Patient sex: F
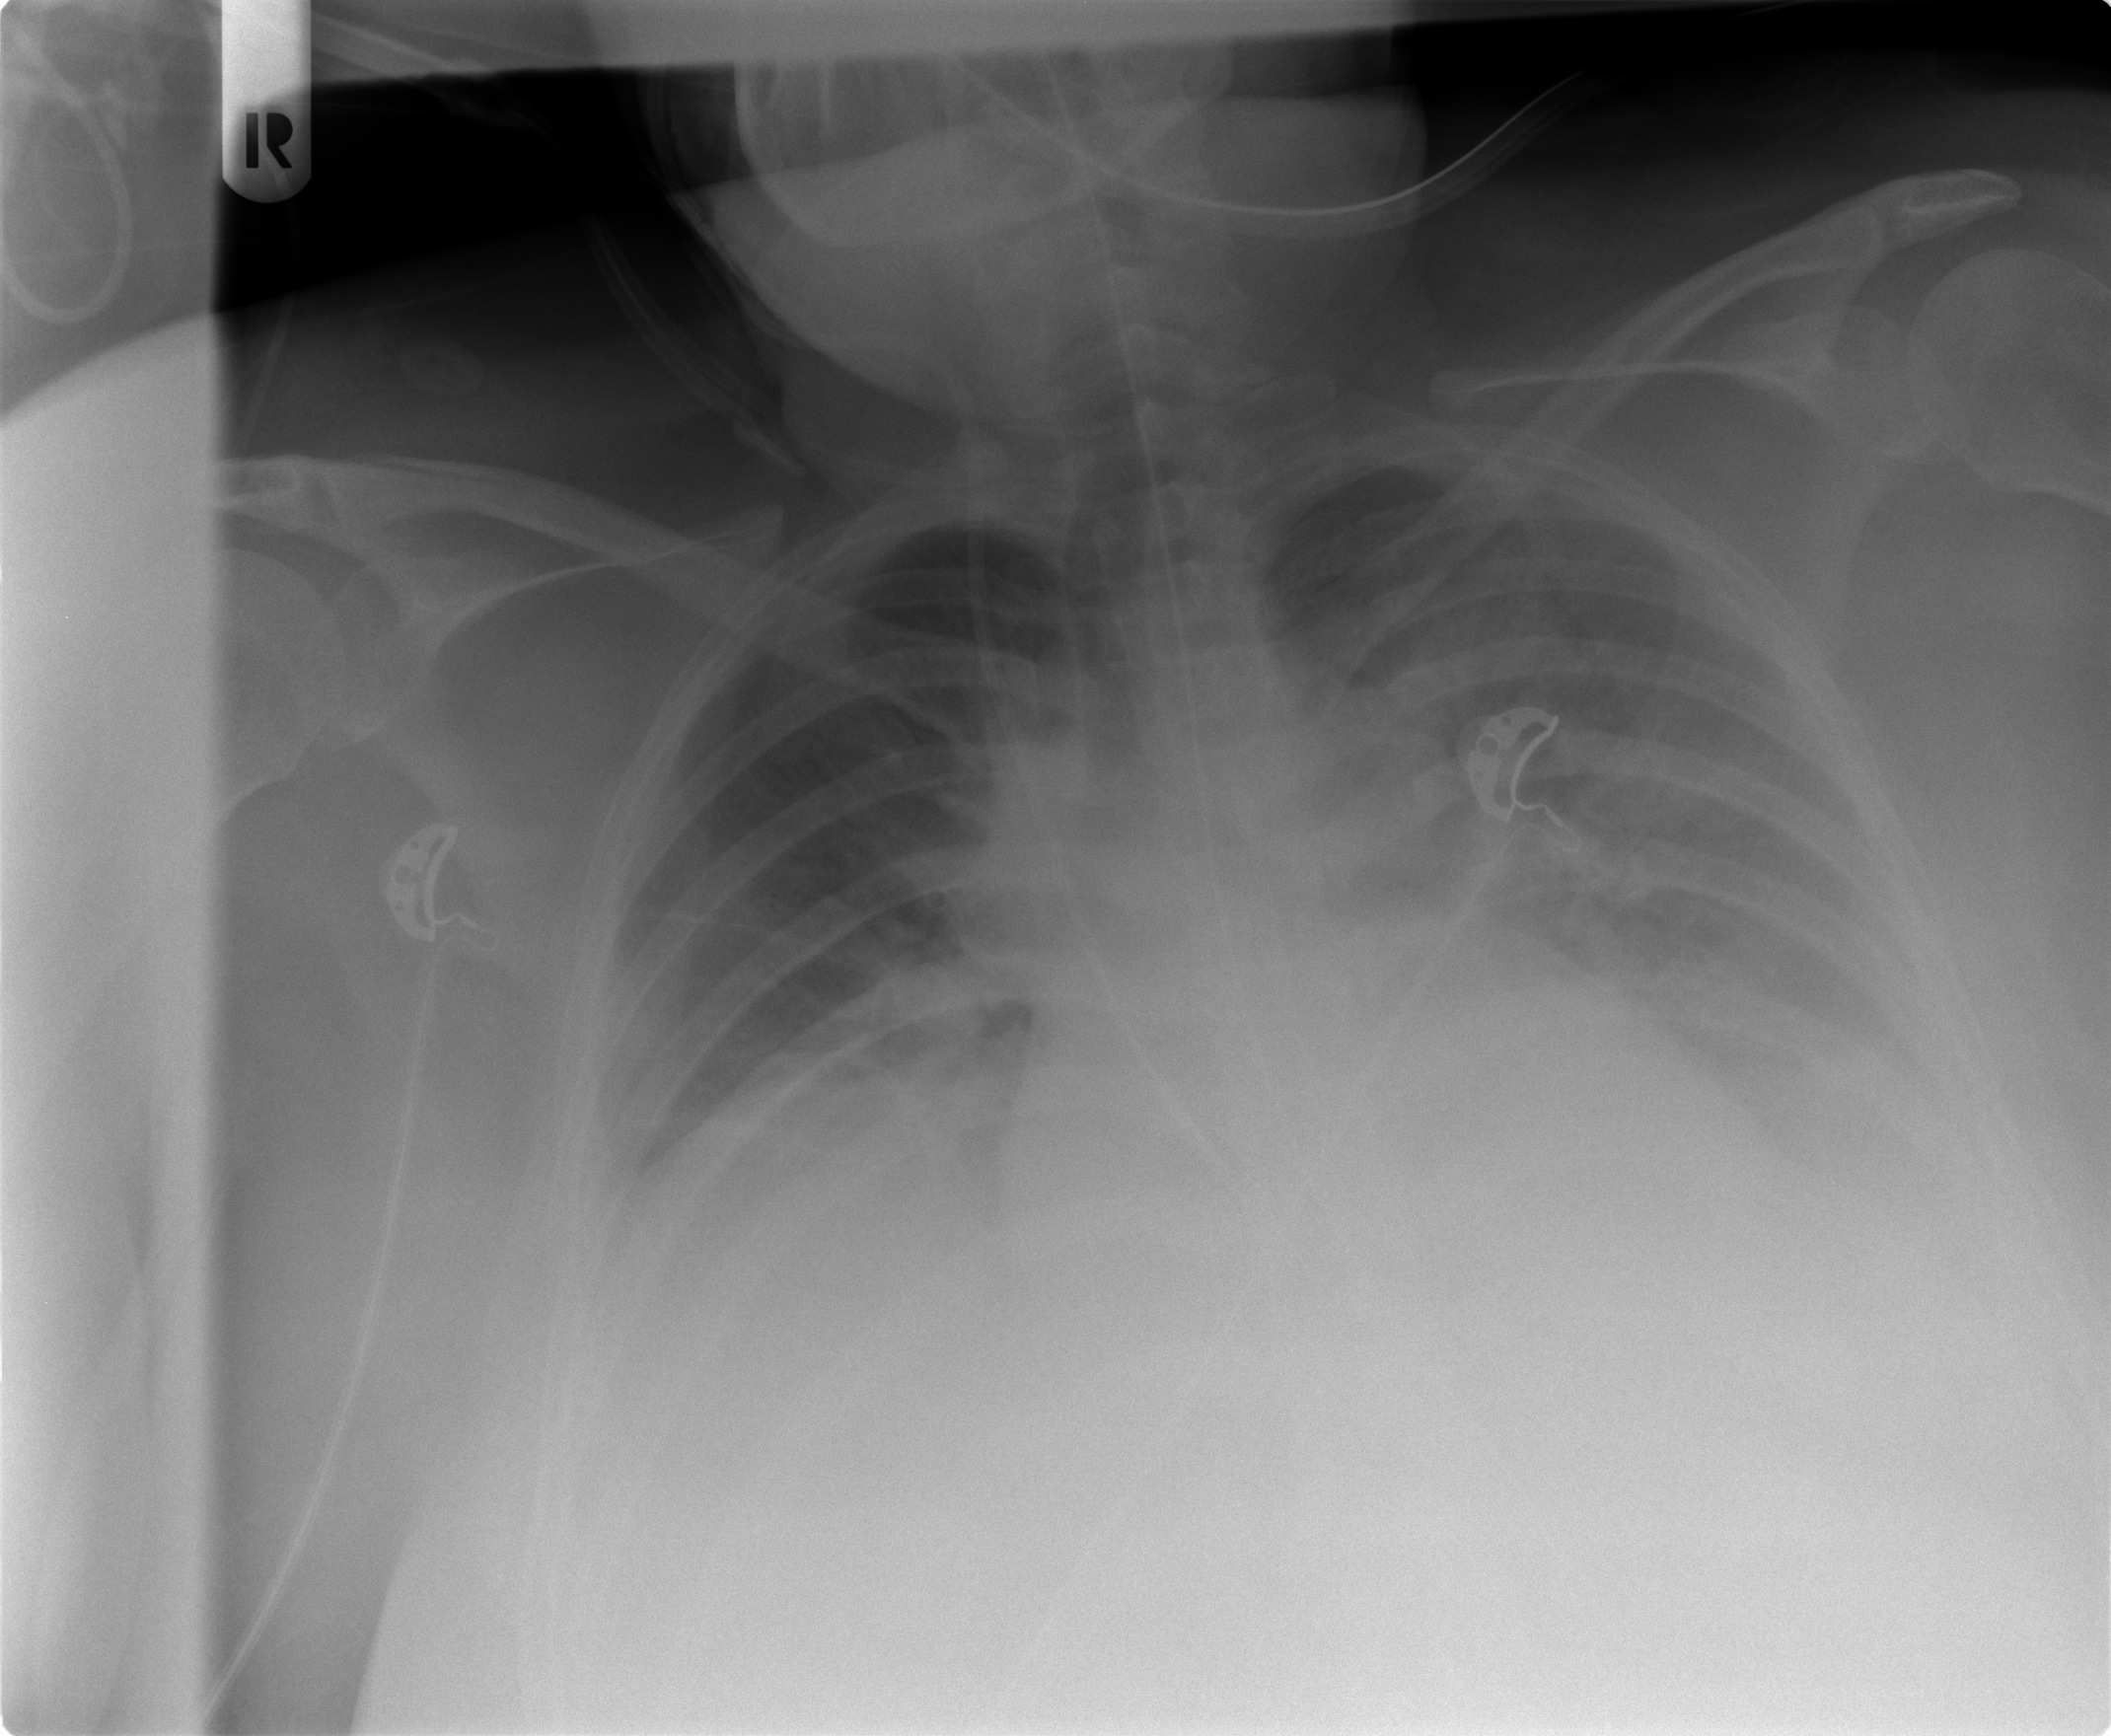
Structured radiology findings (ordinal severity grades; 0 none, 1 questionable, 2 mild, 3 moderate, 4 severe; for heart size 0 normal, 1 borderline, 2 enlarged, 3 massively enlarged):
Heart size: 0
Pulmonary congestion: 0
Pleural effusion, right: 1
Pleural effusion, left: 3
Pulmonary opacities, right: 0
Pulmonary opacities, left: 1
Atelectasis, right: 2
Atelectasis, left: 2